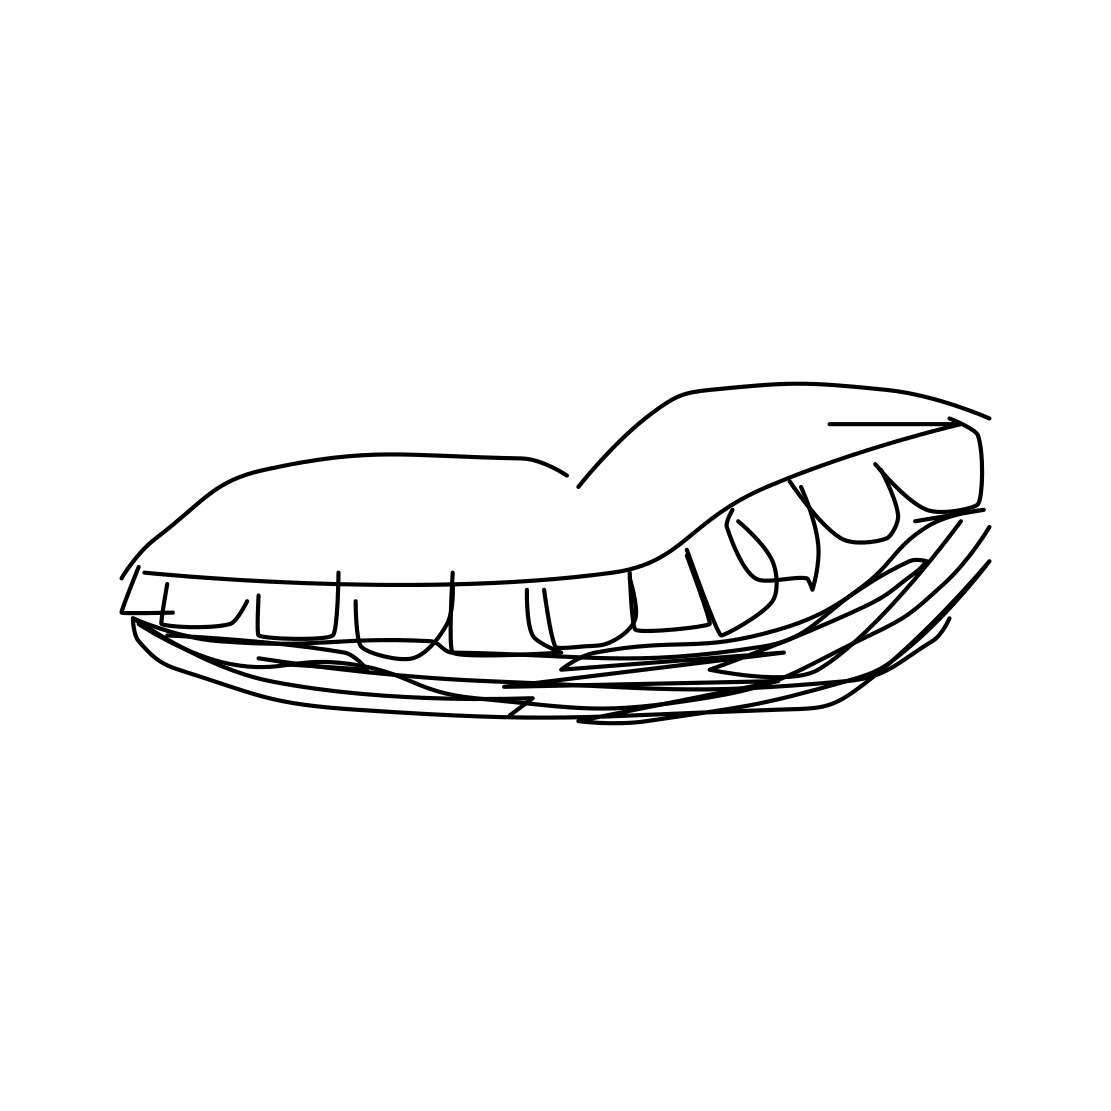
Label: tooth